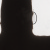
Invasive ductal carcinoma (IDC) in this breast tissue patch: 0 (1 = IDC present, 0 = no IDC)